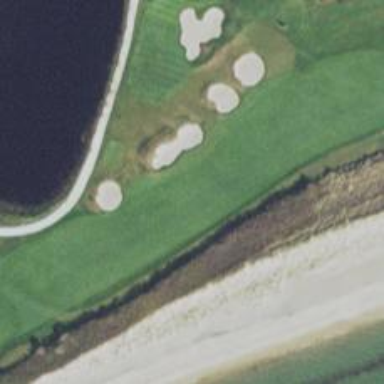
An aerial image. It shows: Golf hole.